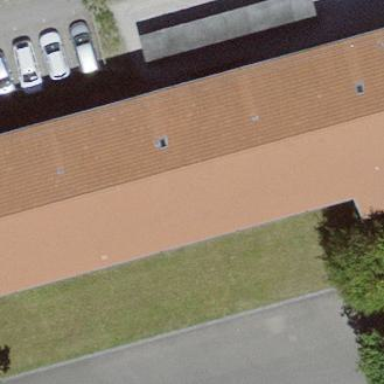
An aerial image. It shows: School building.